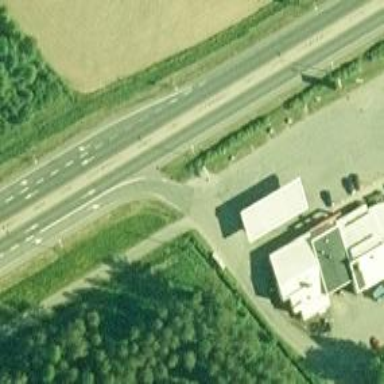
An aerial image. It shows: Cycleway.